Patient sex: M
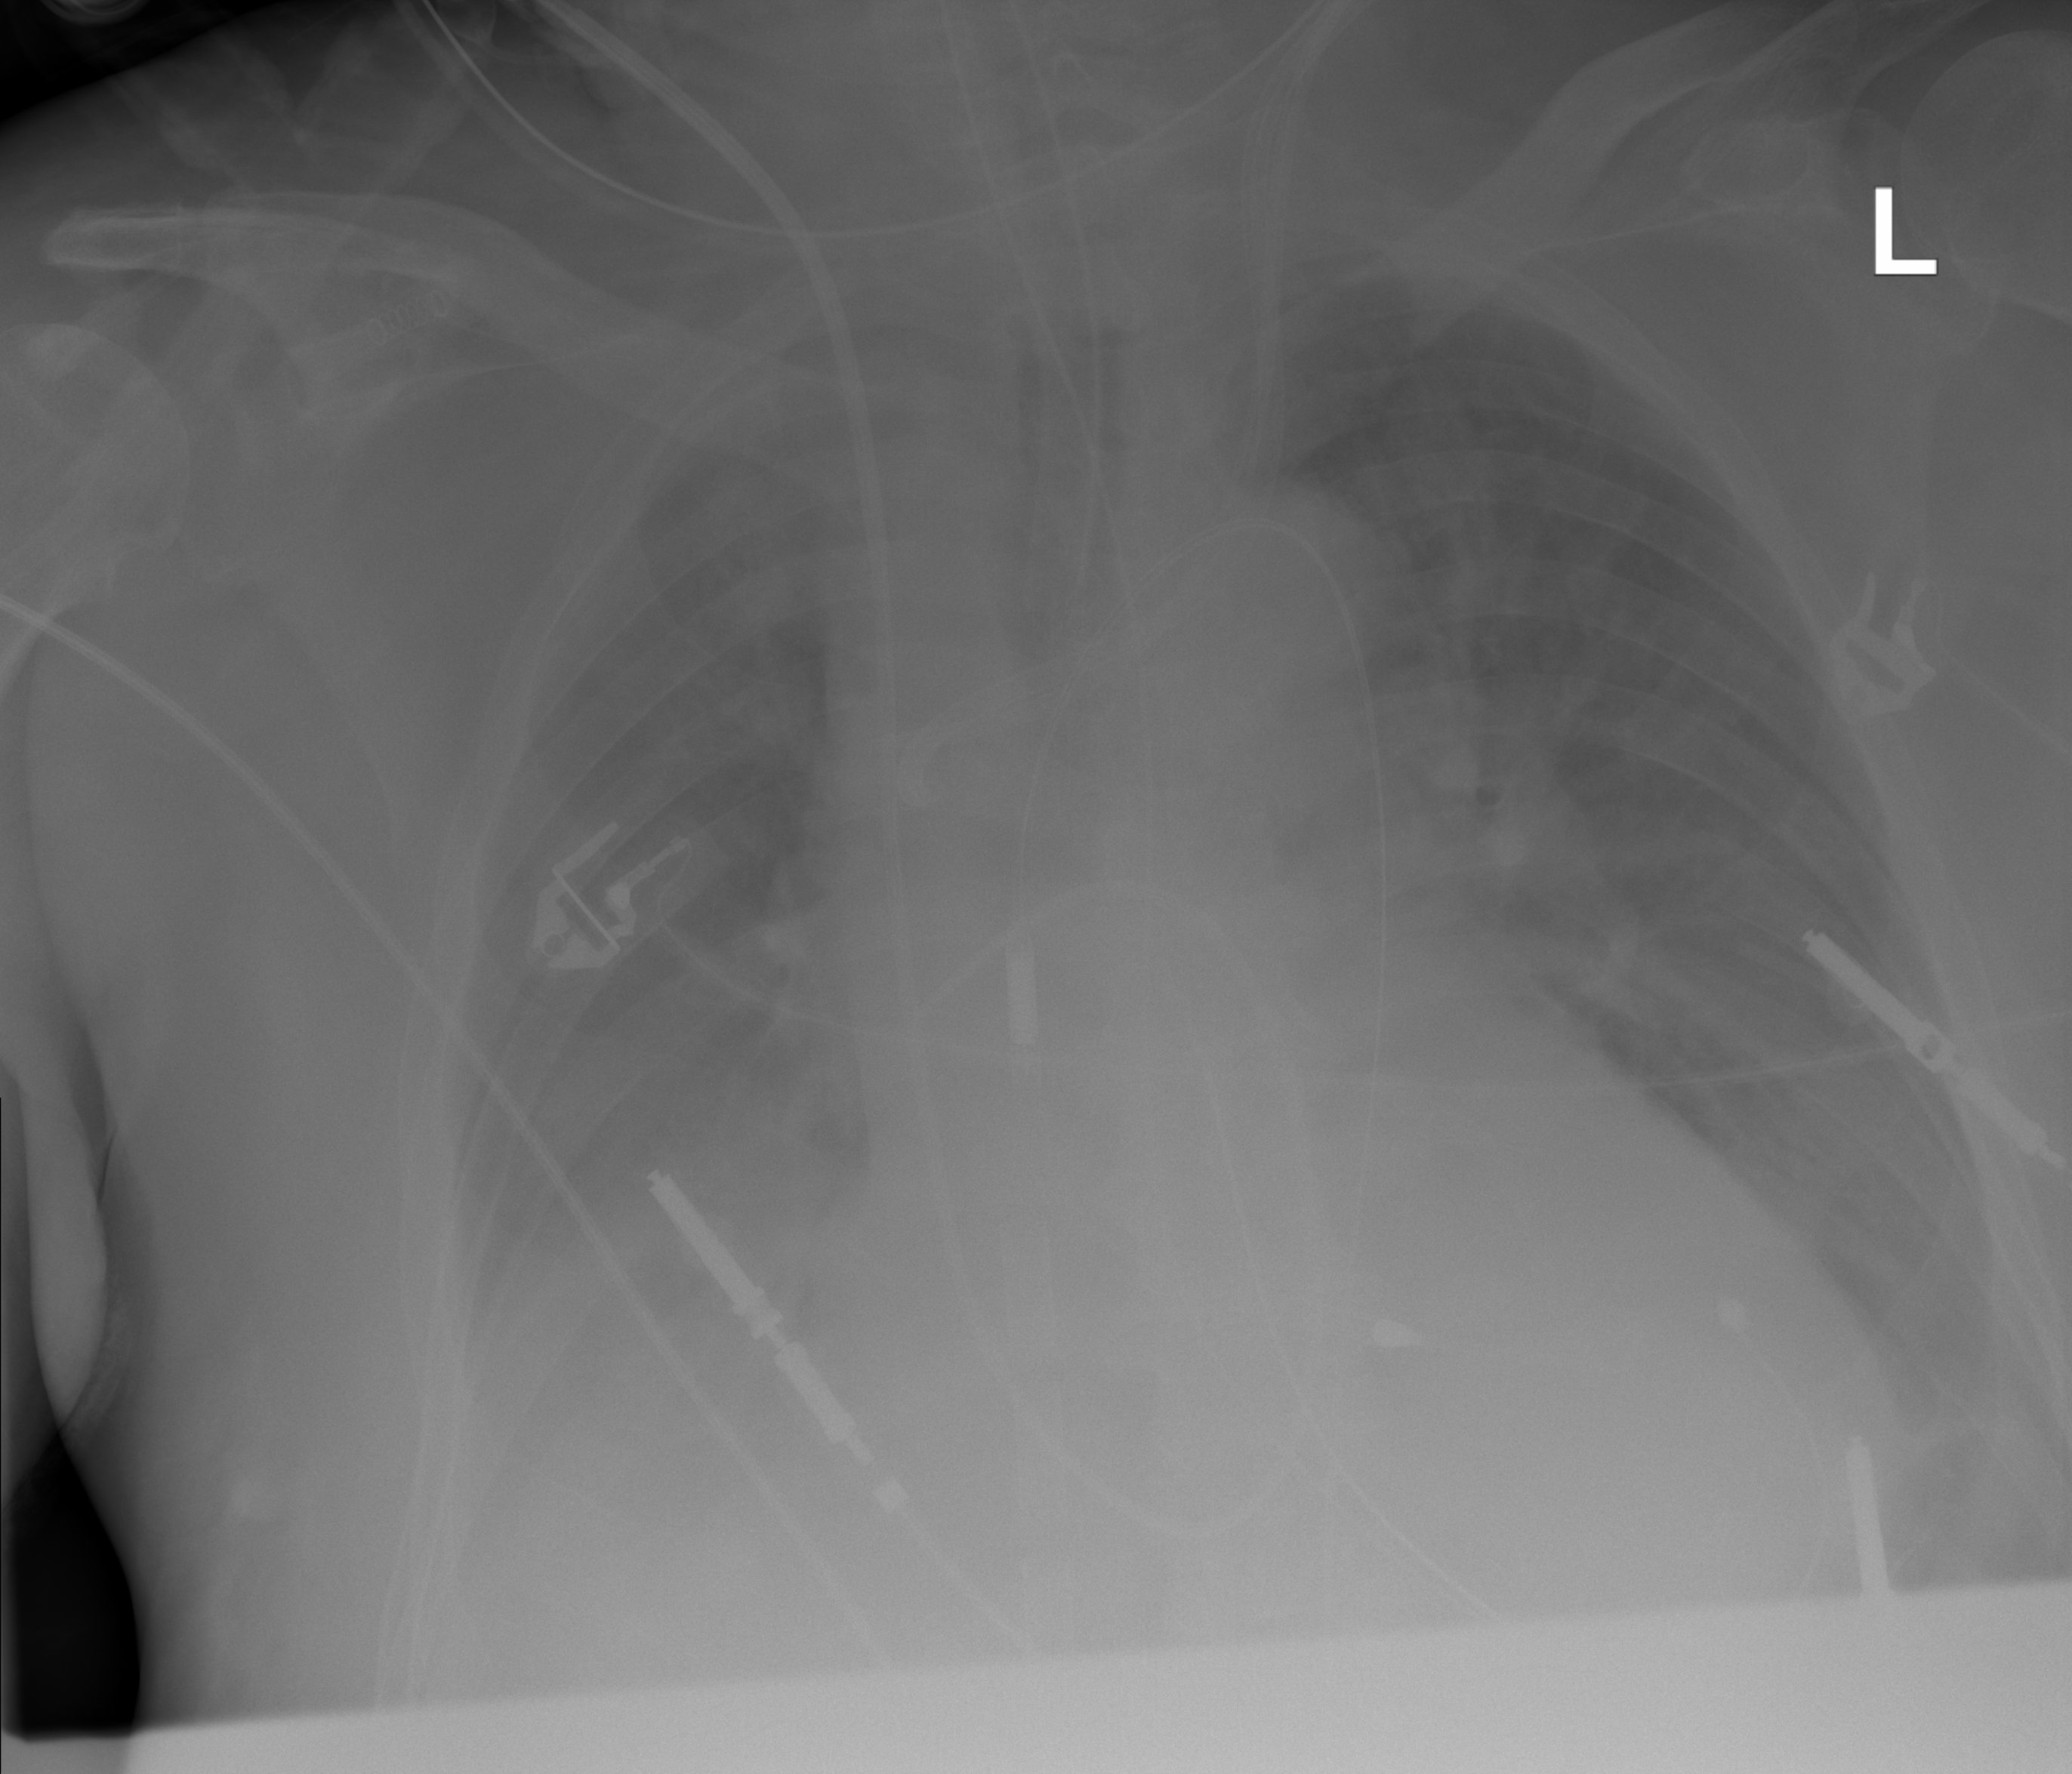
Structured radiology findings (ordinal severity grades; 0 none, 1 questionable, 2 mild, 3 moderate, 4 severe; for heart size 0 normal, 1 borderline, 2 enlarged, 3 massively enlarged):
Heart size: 2
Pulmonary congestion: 0
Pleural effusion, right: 3
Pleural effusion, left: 2
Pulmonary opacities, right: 3
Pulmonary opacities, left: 2
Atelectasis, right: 2
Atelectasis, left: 0